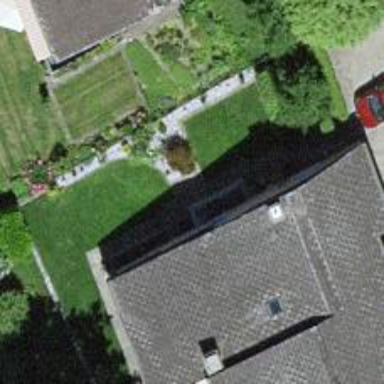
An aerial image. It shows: Residential building.